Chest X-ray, PA view. Patient: 76 years old, sex M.
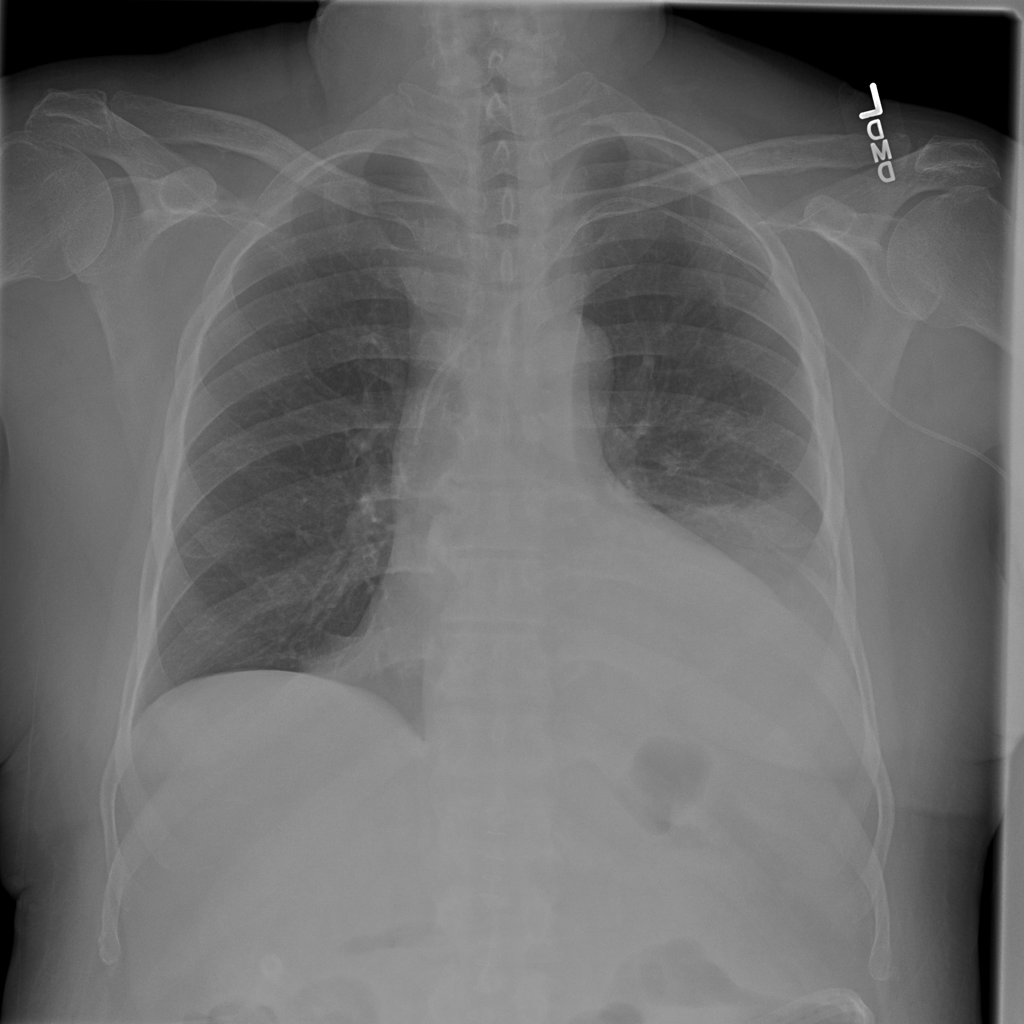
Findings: Atelectasis, Cardiomegaly, Effusion